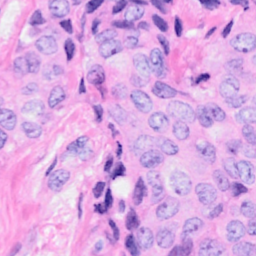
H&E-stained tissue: Breast